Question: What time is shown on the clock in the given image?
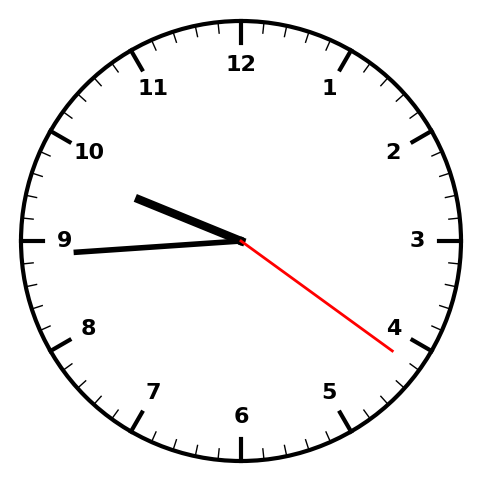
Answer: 09:44:21